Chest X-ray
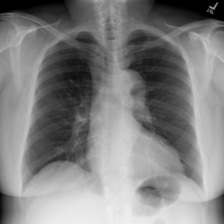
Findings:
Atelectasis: negative
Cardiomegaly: negative
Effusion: negative
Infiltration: negative
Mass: negative
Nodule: negative
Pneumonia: negative
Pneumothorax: negative
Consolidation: negative
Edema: negative
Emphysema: negative
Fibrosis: negative
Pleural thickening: negative
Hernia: negative